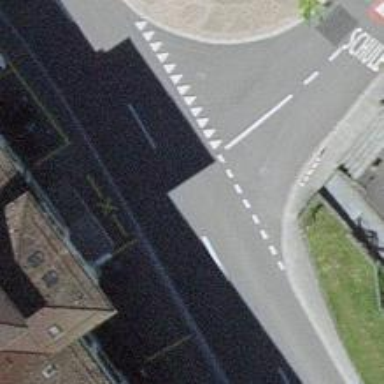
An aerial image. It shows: Bus stop with designated stop position for public transport.